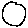
Label: circle